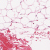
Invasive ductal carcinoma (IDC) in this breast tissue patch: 0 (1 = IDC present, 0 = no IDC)